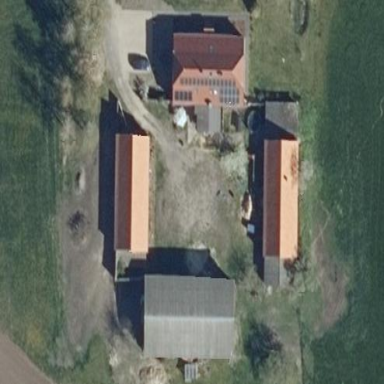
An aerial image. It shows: Farmyard area.